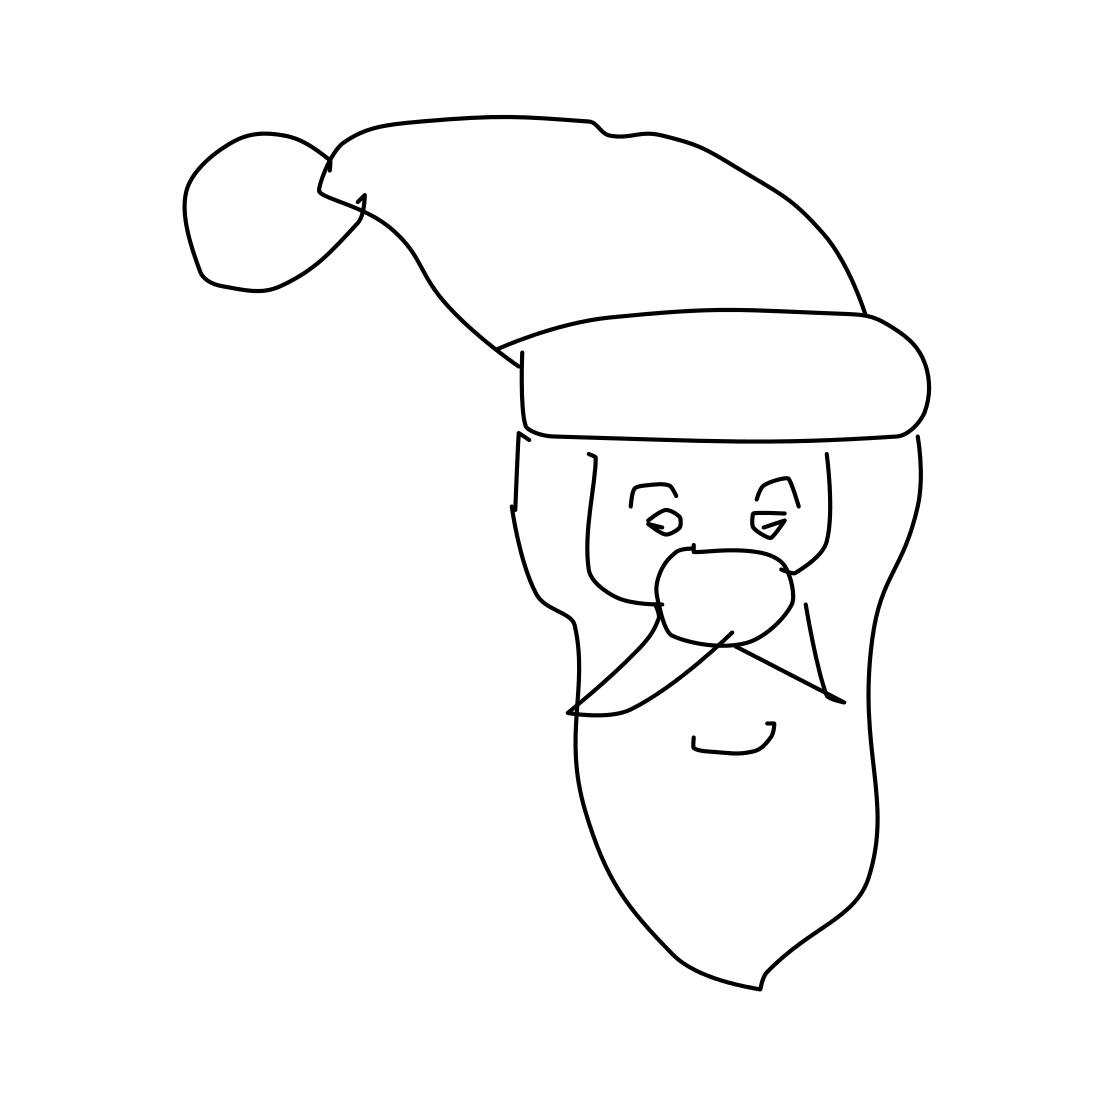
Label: santa claus